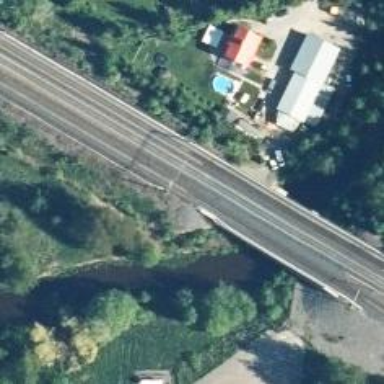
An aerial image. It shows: Bridge carrying continuous electrified railway tracks with contact line.